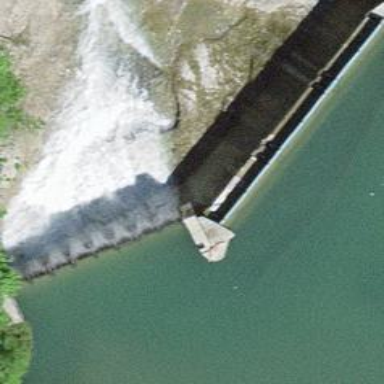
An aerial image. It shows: Weir in waterway.